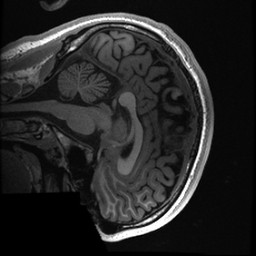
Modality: T1w
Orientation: sagittal